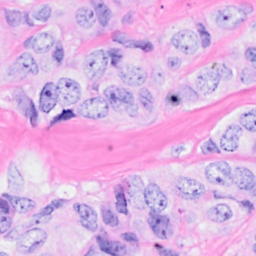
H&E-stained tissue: Breast